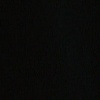
Label: space